Question:
Any one can help me get the value from the Table td with the price. Thanks
'''
$(document).ready(function () {
var v = parseInt(
$(".product-table:first-child .product-table__col--totals")
.text().trim().replace(',', '')
);
var totalValue = v / 3 + 6090;
console.log(totalValue);
$("#subscipt_total").text("After multiplying the Value 10=" + totalValue);
});
'''
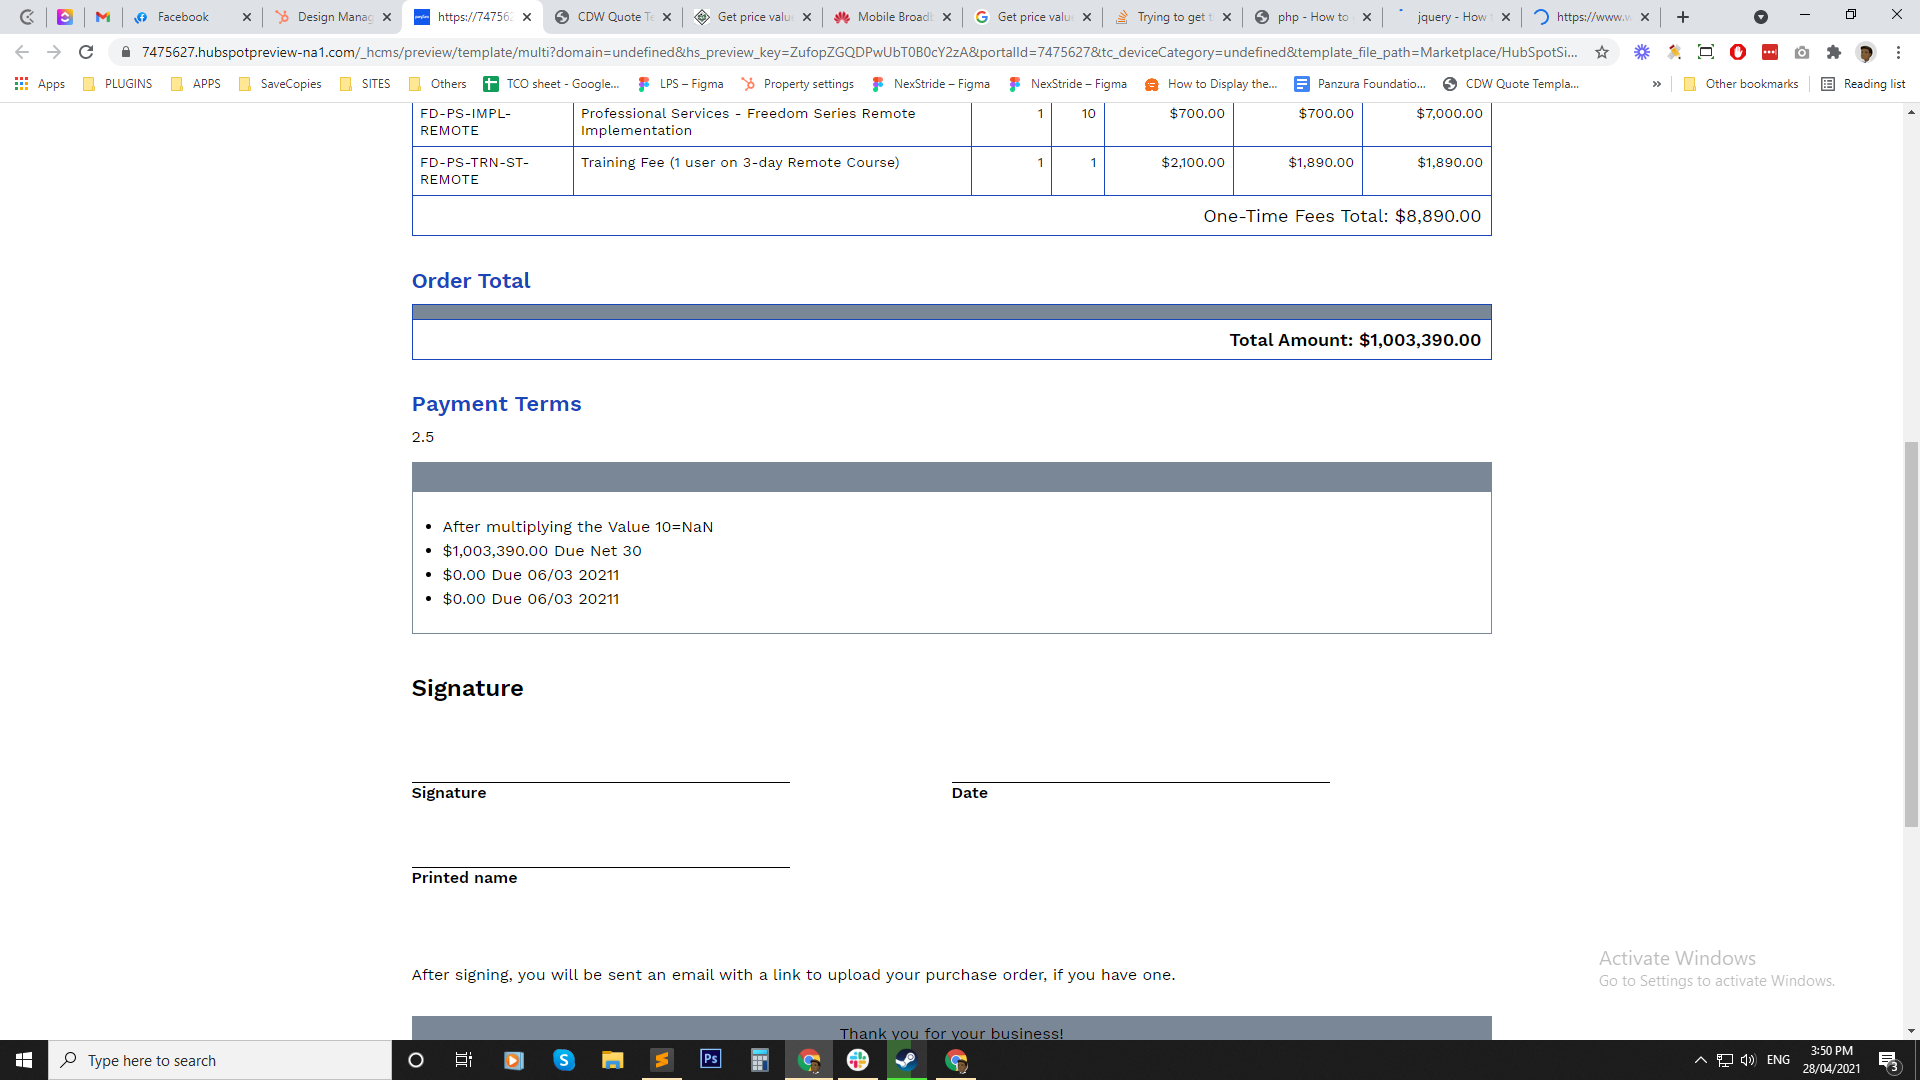
Answer: As NaN represents an error as a result of the parse not being an actual number(see <URL>. You're most likely grabbing the numerical value from a column that contains more than just numbers. If you log
'''
$(".product-table:first-child .product-table__col--totals")
.text()
.trim()
.replace(',', ''));
'''
EDIT::
After discussion in the comments we found out that the TD that OP was trying to parse as an integer in fact contained the following string: "Subscription Total: $994,500.00". by using the snippet seen below
'''
$(".product-table:first-child .product-table__col--totals")
.text()
.split('$')[1]
.replace(',','')
'''
the sought after integer was acquired.